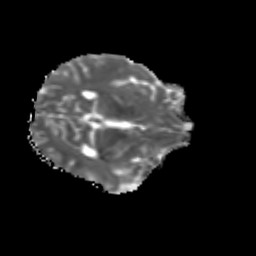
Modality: MD
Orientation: axial
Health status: ill
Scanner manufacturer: siemens
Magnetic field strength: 3 T
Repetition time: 6.7 s
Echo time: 0.1 s